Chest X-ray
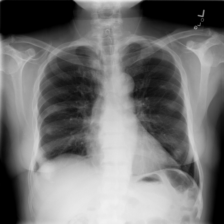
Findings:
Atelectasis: negative
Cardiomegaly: negative
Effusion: negative
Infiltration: negative
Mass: positive
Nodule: negative
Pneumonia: negative
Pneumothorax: negative
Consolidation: negative
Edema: negative
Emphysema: negative
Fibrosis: negative
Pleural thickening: negative
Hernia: negative